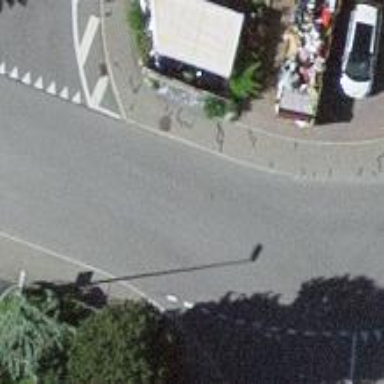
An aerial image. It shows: Zebra crossing on the road.